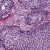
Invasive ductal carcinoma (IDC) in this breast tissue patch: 0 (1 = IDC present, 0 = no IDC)